Question: The scenario is, when I click a button browser would show an alert which accepts user input field with OK and cancel buttons. Now please tell me how to handle this type of alert. As we know CasperJS doesn't displays the alert windows.

This is the casperJS code
'''
casper.then(function () {
this.click('#new-asset > a:nth-child(1)');
casper.setFilter("page.prompt", function(msg, currentValue) {
if (msg === "Choose a filename for your asset") {
return "Firsr.txt";
}
});
});
'''
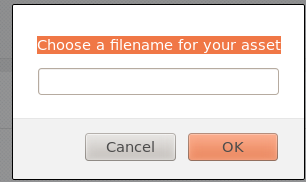
Answer: You can easily solve this by using a Filter in CasperJS. The appropriate one is <URL>:
'''
// put somewhere before the prompt appears
casper.setFilter("page.prompt", function(msg, currentValue) {
if (msg === "What's your name?") {
return "Chuck";
}
});
'''
Such a dialog is called a prompt ('window.prompt()') which is distinct from an 'window.alert()' or 'window.confirm()'.